Question: I have a page like this

Bas Tar. --> 'Start Date'
Bit. Tar --> 'End Date'
I have a 'SQL' like this for this page,
'''
SELECT B.HESAP_NO, B.TEKLIF_NO1 + '/' + B.TEKLIF_NO2 AS 'TEKLIF',B.MUS_K_ISIM,
dbo.fngcodeme(B.HESAP_NO, B.DOVIZ_KOD, B.TEKLIF_NO1 + '/' + B.TEKLIF_NO2,'01/01/2011', '11/03/2011') AS 'YATAN',
(CASE WHEN B.DOVIZ_KOD = 21 THEN 'EUR' WHEN B.DOVIZ_KOD = 2 THEN 'USD' WHEN B.DOVIZ_KOD = 1 THEN 'TL' END) AS 'KUR',
D.AVUKAT,
(CASE WHEN D.HESAP IN (SELECT T_HESAP_NO FROM TAKIP) THEN
(SELECT CONVERT(VARCHAR(10),ICRA_TAR,103) FROM TAKIP WHERE T_HESAP_NO = D.HESAP)
ELSE ' ' END) AS 'ICRA TARIHI',
(CASE WHEN D.HESAP IN (SELECT T_HESAP_NO FROM TAKIP) THEN
(SELECT CONVERT(VARCHAR(10),HACIZ_TAR,103) FROM TAKIP WHERE T_HESAP_NO = D.HESAP)
ELSE '' END) AS 'HACIZ TARIHI'
FROM YAZ..MARDATA.S_TEKLIF B, AVUKAT D
WHERE B.HESAP_NO = D.HESAP
AND B.KAPANIS_TAR IS NULL
AND ISNULL(dbo.fngcodeme(B.HESAP_NO, B.DOVIZ_KOD, B.TEKLIF_NO1 + '/' + B.TEKLIF_NO2,'01/01/2011', '11/03/2011'),0) > 0
GROUP BY B.HESAP_NO, B.TEKLIF_NO1 + '/' + B.TEKLIF_NO2,B.DOVIZ_KOD ,B.MUS_K_ISIM, D.AVUKAT, D.HESAP
'''
And this is my 'dbo.fngcodeme' Function,
'''
ALTER FUNCTION [dbo].[fngcodeme]
(
@HESAP INT, @DOV INT, @TEKLIF VARCHAR(10), @BAS VARCHAR(10), @BIT VARCHAR(10)
)
RETURNS FLOAT
AS
BEGIN
DECLARE @Result FLOAT
SET @Result = (SELECT SUM(TUTAR)
FROM YAZ..MARDATA.M_GHAREKET
WHERE TEMEL_HESAP = @HESAP
AND DOVIZ_KOD = @DOV
AND REF_KOD = 'GC'
AND BACAK_GRUP = 'PERT'
AND ISL_KOD = 1
AND ACIKLAMA LIKE '%' + @TEKLIF + '%'
AND ISL_TAR >= CONVERT(DATETIME, + '' + @BAS + '',103)
AND ISL_TAR <= CONVERT(DATETIME, + '' + @BIT + '',103)
)
RETURN @Result
END
'''
What i want is
'''
IF 'Bit. Tar. (End Date)' is less or equal then 28/02/2011 --> Use M_HAREKET(table)
IF Bas. Tar. (Start Date) is great or equal then 01/03/2011 --> Use M_GHAREKET(table)
'''
How can i do that?
Should i change 'SQL' or 'Function'? Which one?
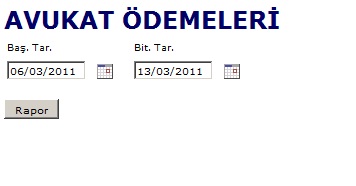
Answer: If @BAS and @BIT are dates, pass them in as dates. Don't use VARCHAR.
'''
ALTER FUNCTION [dbo].[fngcodeme]
(
@HESAP INT, @DOV INT, @TEKLIF VARCHAR(10), @BAS datetime, @BIT datetime
)
RETURNS FLOAT
AS
BEGIN
DECLARE @Result FLOAT
IF CONVERT(DATETIME, @BIT,103) <= '20110228'
SET @Result = (SELECT SUM(TUTAR)
FROM YAZ..MARDATA.M_HAREKET
WHERE TEMEL_HESAP = @HESAP
AND DOVIZ_KOD = @DOV
AND REF_KOD = 'GC'
AND BACAK_GRUP = 'PERT'
AND ISL_KOD = 1
AND ACIKLAMA LIKE '%' + @TEKLIF + '%'
AND ISL_TAR >= CONVERT(DATETIME, @BAS,103)
AND ISL_TAR <= CONVERT(DATETIME, @BIT,103)
)
ELSE
SET @Result = (SELECT SUM(TUTAR)
FROM YAZ..MARDATA.M_GHAREKET
WHERE TEMEL_HESAP = @HESAP
AND DOVIZ_KOD = @DOV
AND REF_KOD = 'GC'
AND BACAK_GRUP = 'PERT'
AND ISL_KOD = 1
AND ACIKLAMA LIKE '%' + @TEKLIF + '%'
AND ISL_TAR >= CONVERT(DATETIME, @BAS,103)
AND ISL_TAR <= CONVERT(DATETIME, @BIT,103)
)
RETURN @Result
END
'''
As for the calling function, don't use region specific date formats. Stick to YYYYMMDD or one of the ISO/XML ones. So your query would be
'''
SELECT B.HESAP_NO, B.TEKLIF_NO1 + '/' + B.TEKLIF_NO2 AS 'TEKLIF',B.MUS_K_ISIM,
dbo.fngcodeme(B.HESAP_NO, B.DOVIZ_KOD, B.TEKLIF_NO1 + '/' + B.TEKLIF_NO2,'20110101', '20110311') AS 'YATAN',
......
'''